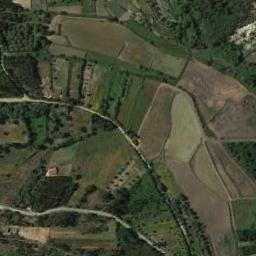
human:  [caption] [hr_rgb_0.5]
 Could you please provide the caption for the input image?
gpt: The bare and green terrace is next to some trees .

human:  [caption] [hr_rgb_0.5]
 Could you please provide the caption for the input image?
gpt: Many green plants are on the terrace .

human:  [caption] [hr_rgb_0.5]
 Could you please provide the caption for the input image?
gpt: There is a row of grey houses beside the terraces .

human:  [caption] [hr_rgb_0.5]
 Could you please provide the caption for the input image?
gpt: A large layer of brown and green mixed terraces with several winding narrow paths .

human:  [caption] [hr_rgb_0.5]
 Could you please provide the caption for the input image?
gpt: There are some paths go cross the terraces .